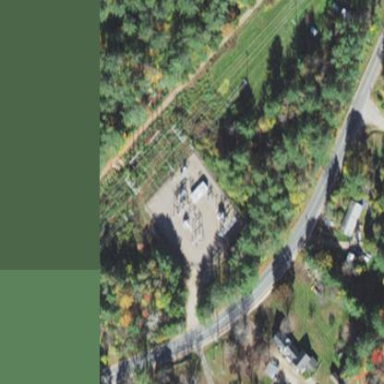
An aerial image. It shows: Outdoor distribution substation.